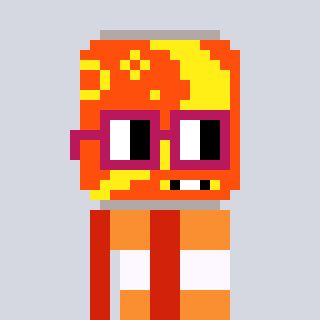
a pixel art character with square dark red glasses, a pop-shaped head and a red-colored body on a cool background